Question: I have problem with to do code to sum up prices in terms of date column.
For example:

31-12-2019
There we have :
39,0 and 62.0
I want sum up it and get 101.0 in other column or under last date in new row
All data in tablewidget i have thanks for excel spreedsheet reader procedure:
'''
df = pd.read_excel('test_cod.xlsx')
self.tableWidget_25.setRowCount(len(df.index))
for i in range(len(df.index)):
for j in range (len(df.columns)):
self.tableWidget_25.setItem(i,j,QTableWidgetItem(str(df.iat[i,j])))
'''
test_cos.xlsx here: <URL>
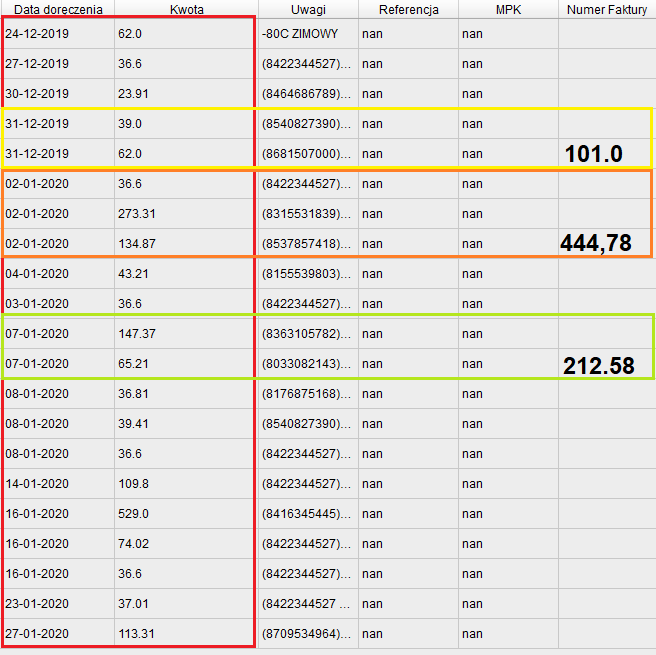
Answer: I created a simple csv for this purpose, but you can easily apply this to your dataframe. The dataframe I used is this:
'''
Date value total
0 24-11-2019 10 NaN
1 24-11-2019 20 NaN
2 24-11-2019 50 NaN
3 26-11-2019 14 NaN
4 26-11-2019 23 NaN
5 02-12-2019 15 NaN
6 02-12-2019 15 NaN
'''
This is the solution I came up with. It might not be most optimal, as I have barely ever used pandas, but it works. It doesn't loop within a loop which I think your draft is doing, which is better in terms of performance.
'''
import pandas as pd
df = pd.read_csv('test.csv')
compareVal = df.Date[0]
total=0
print(df)
for x, date in enumerate(df.Date):
if compareVal==date:
total += df.value[x]
else:
df.at[x-1,'total'] = total
total = df.value[x]
compareVal = df.Date[x]
if x == len(df)-1:
df.at[x,'total'] = total
print(df)
'''
This is the output:
'''
Date value total
0 24-11-2019 10 NaN
1 24-11-2019 20 NaN
2 24-11-2019 50 80.0
3 26-11-2019 14 NaN
4 26-11-2019 23 37.0
5 02-12-2019 15 NaN
6 02-12-2019 15 30.0
'''